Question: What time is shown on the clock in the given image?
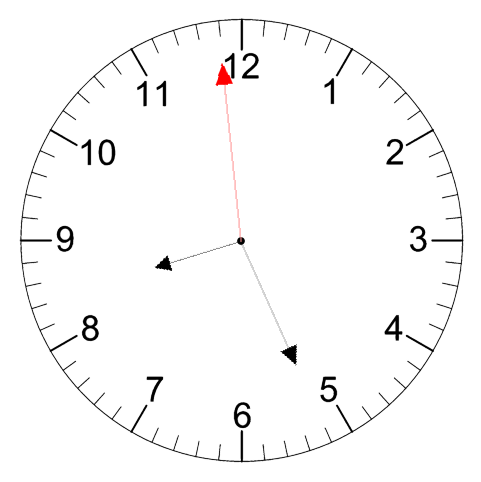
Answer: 08:25:59